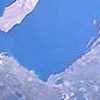
Label: water